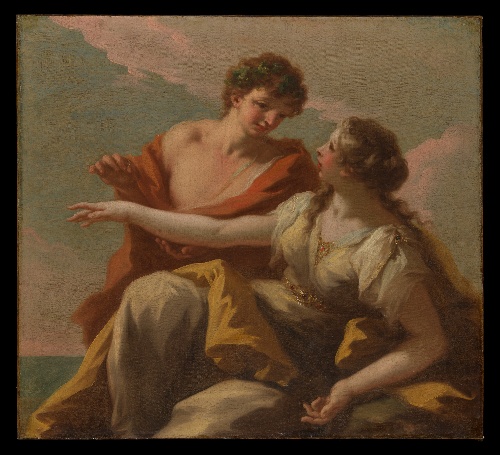
Title: Bacchus and Ariadne
Artist: Giovanni Antonio Pellegrini
Artist bio: Italian, Venice 1675–1741 Venice
Date: 1720s
Object type: Painting
Classification: Paintings
Medium: Oil on canvas
Dimensions: 46 x 50 1/2 in. (116.8 x 128.3 cm)
Department: European Paintings
Credit line: Gift of Mr. and Mrs. Eugene Victor Thaw, 1984
Accession year: 1984
Repository: Metropolitan Museum of Art, New York, NY
Tags: Ariadne|Bacchus